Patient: sex F, age 63
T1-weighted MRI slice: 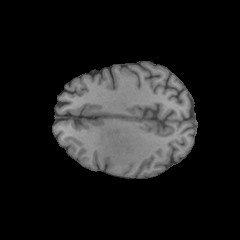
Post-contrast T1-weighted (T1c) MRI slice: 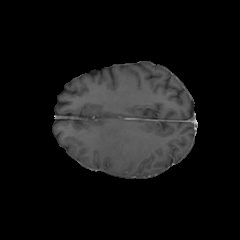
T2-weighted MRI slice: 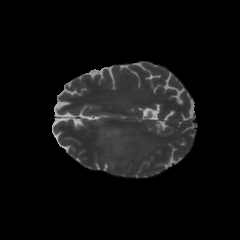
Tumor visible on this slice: yes
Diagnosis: Glioblastoma, IDH-wildtype
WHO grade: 4